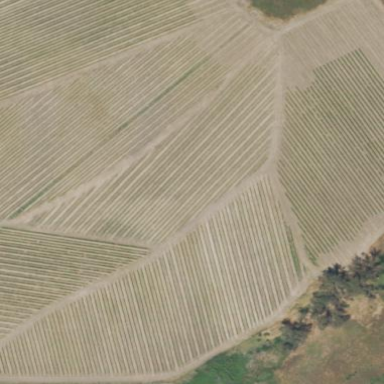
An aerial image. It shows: Vineyard where grapes are grown.